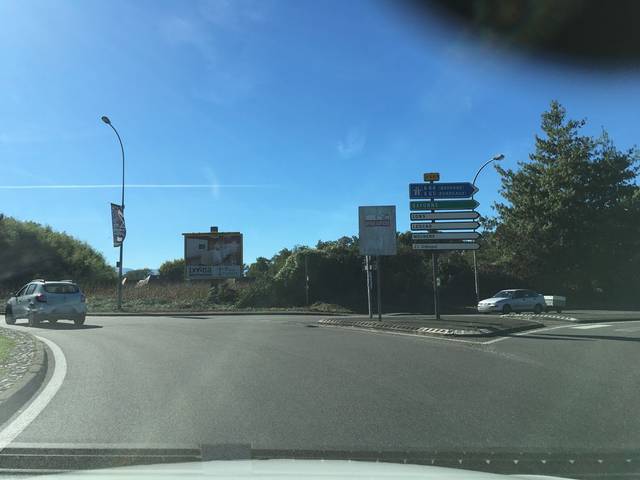
Region: France
Coordinates: 43.339, -0.38